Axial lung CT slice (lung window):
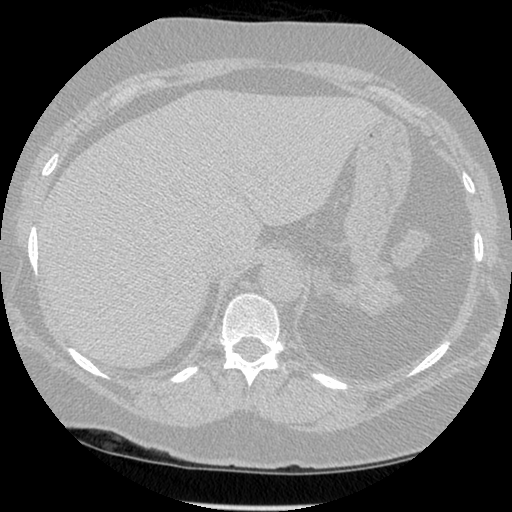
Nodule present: no